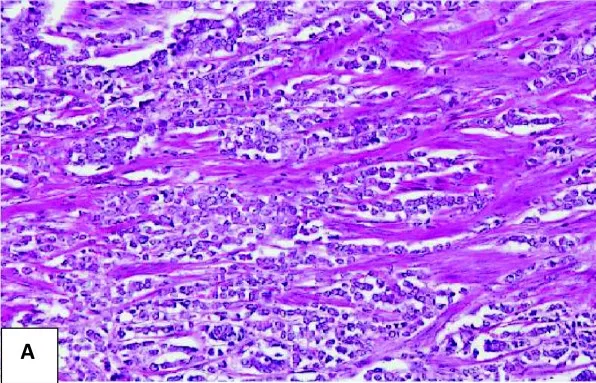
Photomicrographs of the tumor cells. Magnification; x40: Tumor cells arranged in aggregates and as cords (A).
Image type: pathology (h&e)